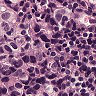
Metastatic tissue present: yes